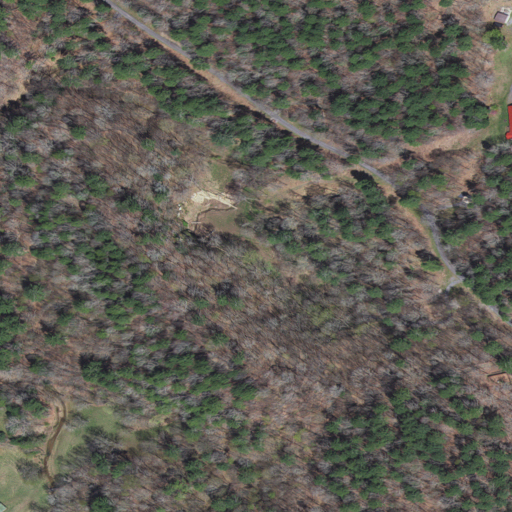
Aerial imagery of depression(s) in Virginia named Water Sinks containing mixed forest, deciduous forest, open development, evergreen forest, and pasture